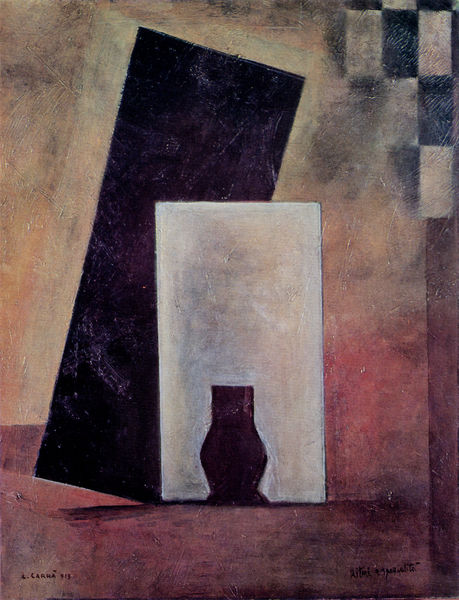
Titel: Ritmi e spazialità
Künstler: Carlo Carrà
Standort: Monza
Institution: Collezione N. Fumagalli
Schlagwörter: blau, dunkel, schatten, weiß, komposition, kubismus, braun, hell, kariert, licht, schwarz, rot, beige, karo, schachbrettmuster, wand, signatur, spiegel, kontrast, schräg, vase, perspektive, abstrakt, formen, stil, umriss, rechtecke, gefäß, rechteck, form, schach, quadrate, picasso, geometrie, quadrat, kubus, vertikal, gekippt, vse, morandi, schematische komposition, carna